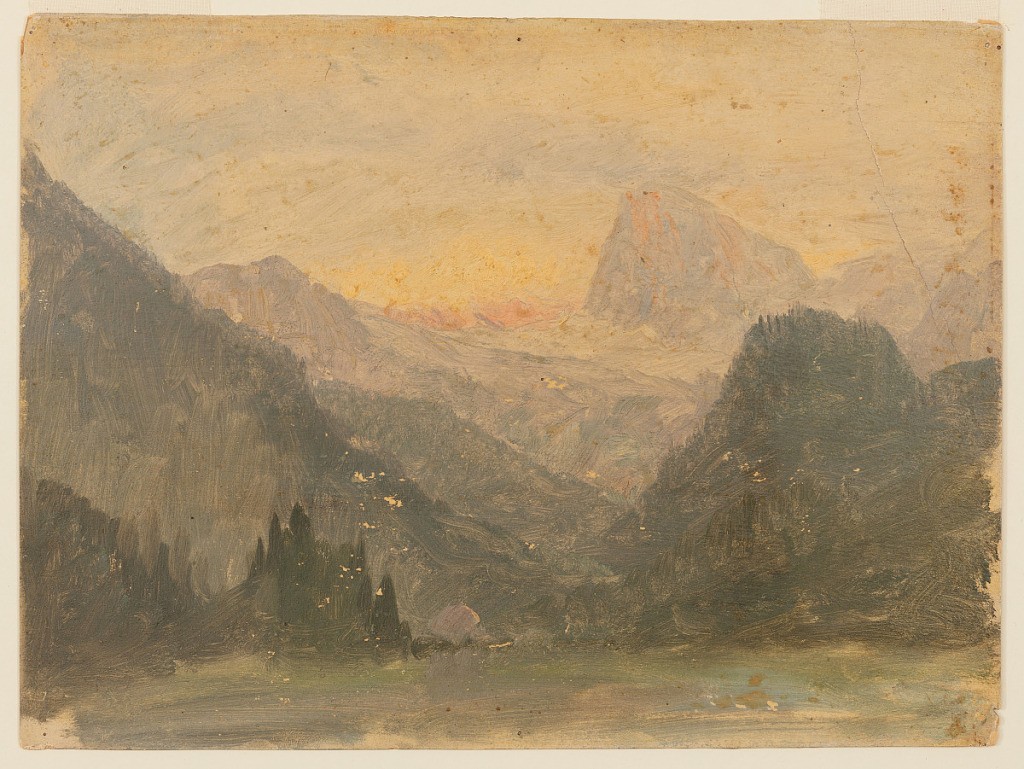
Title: The Watzmann, near Berchtesgaden, Bavaria
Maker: Frederic Edwin Church, American, 1826–1900
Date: June–July 1868
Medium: Brush and oil, graphite on tan paperboard
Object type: Drawing
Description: Landscape sketch showing a view of the mountain known as the Watzmann, from near the town of Berchtesgaden in Bavaria, present-day Germany. Grassy terrain extends from the foreground into the middle distance, where it encounters a steep and heavily wooded hill with a flat top at right, and a steep mountainside at left. In the background at center right, the northern peak of the Watzmann catches the pink light of the setting sun, as does a distant mountain range at center. The sky above is filled with warmly hued, almost golden clouds.